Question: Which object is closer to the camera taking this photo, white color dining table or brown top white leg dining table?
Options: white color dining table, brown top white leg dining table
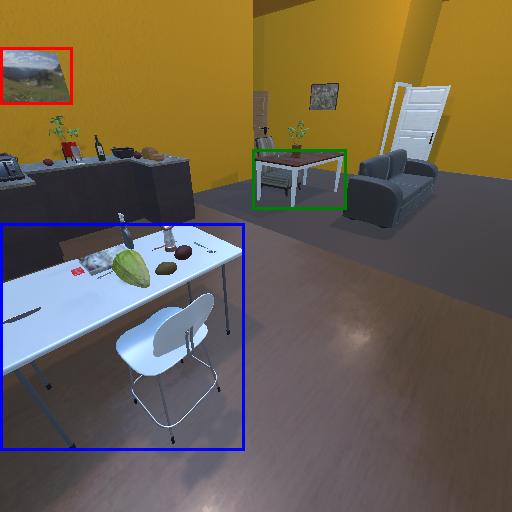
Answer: white color dining table